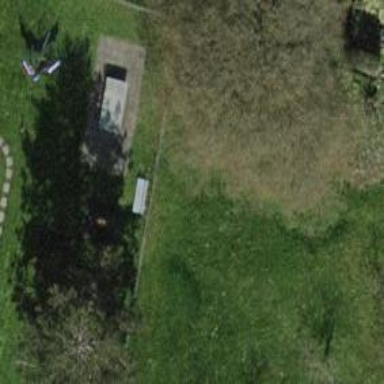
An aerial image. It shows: Bench.